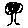
Label: tree